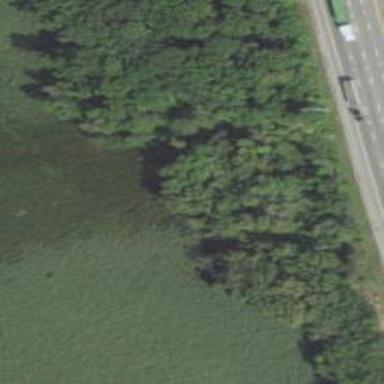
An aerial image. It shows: Swampy wetland area.